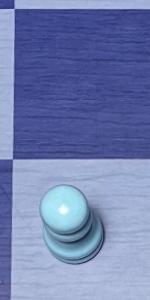
Label: Pawn_White